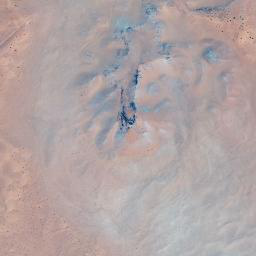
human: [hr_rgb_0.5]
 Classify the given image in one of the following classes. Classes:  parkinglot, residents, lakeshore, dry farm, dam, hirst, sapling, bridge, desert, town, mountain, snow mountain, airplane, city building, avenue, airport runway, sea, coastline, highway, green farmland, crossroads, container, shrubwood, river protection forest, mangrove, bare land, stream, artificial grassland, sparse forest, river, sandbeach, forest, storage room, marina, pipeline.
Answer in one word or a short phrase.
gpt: desert